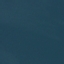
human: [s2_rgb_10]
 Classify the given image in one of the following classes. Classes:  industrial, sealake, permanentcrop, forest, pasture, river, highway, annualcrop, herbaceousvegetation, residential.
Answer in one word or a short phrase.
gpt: SeaLake